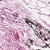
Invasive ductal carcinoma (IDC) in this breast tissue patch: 0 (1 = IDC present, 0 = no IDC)